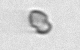
Label: Heterocapsa_rotundata